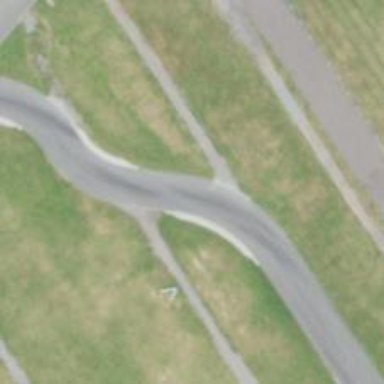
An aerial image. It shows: Motor sport raceway.